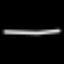
Label: line